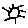
Label: sun